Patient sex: M
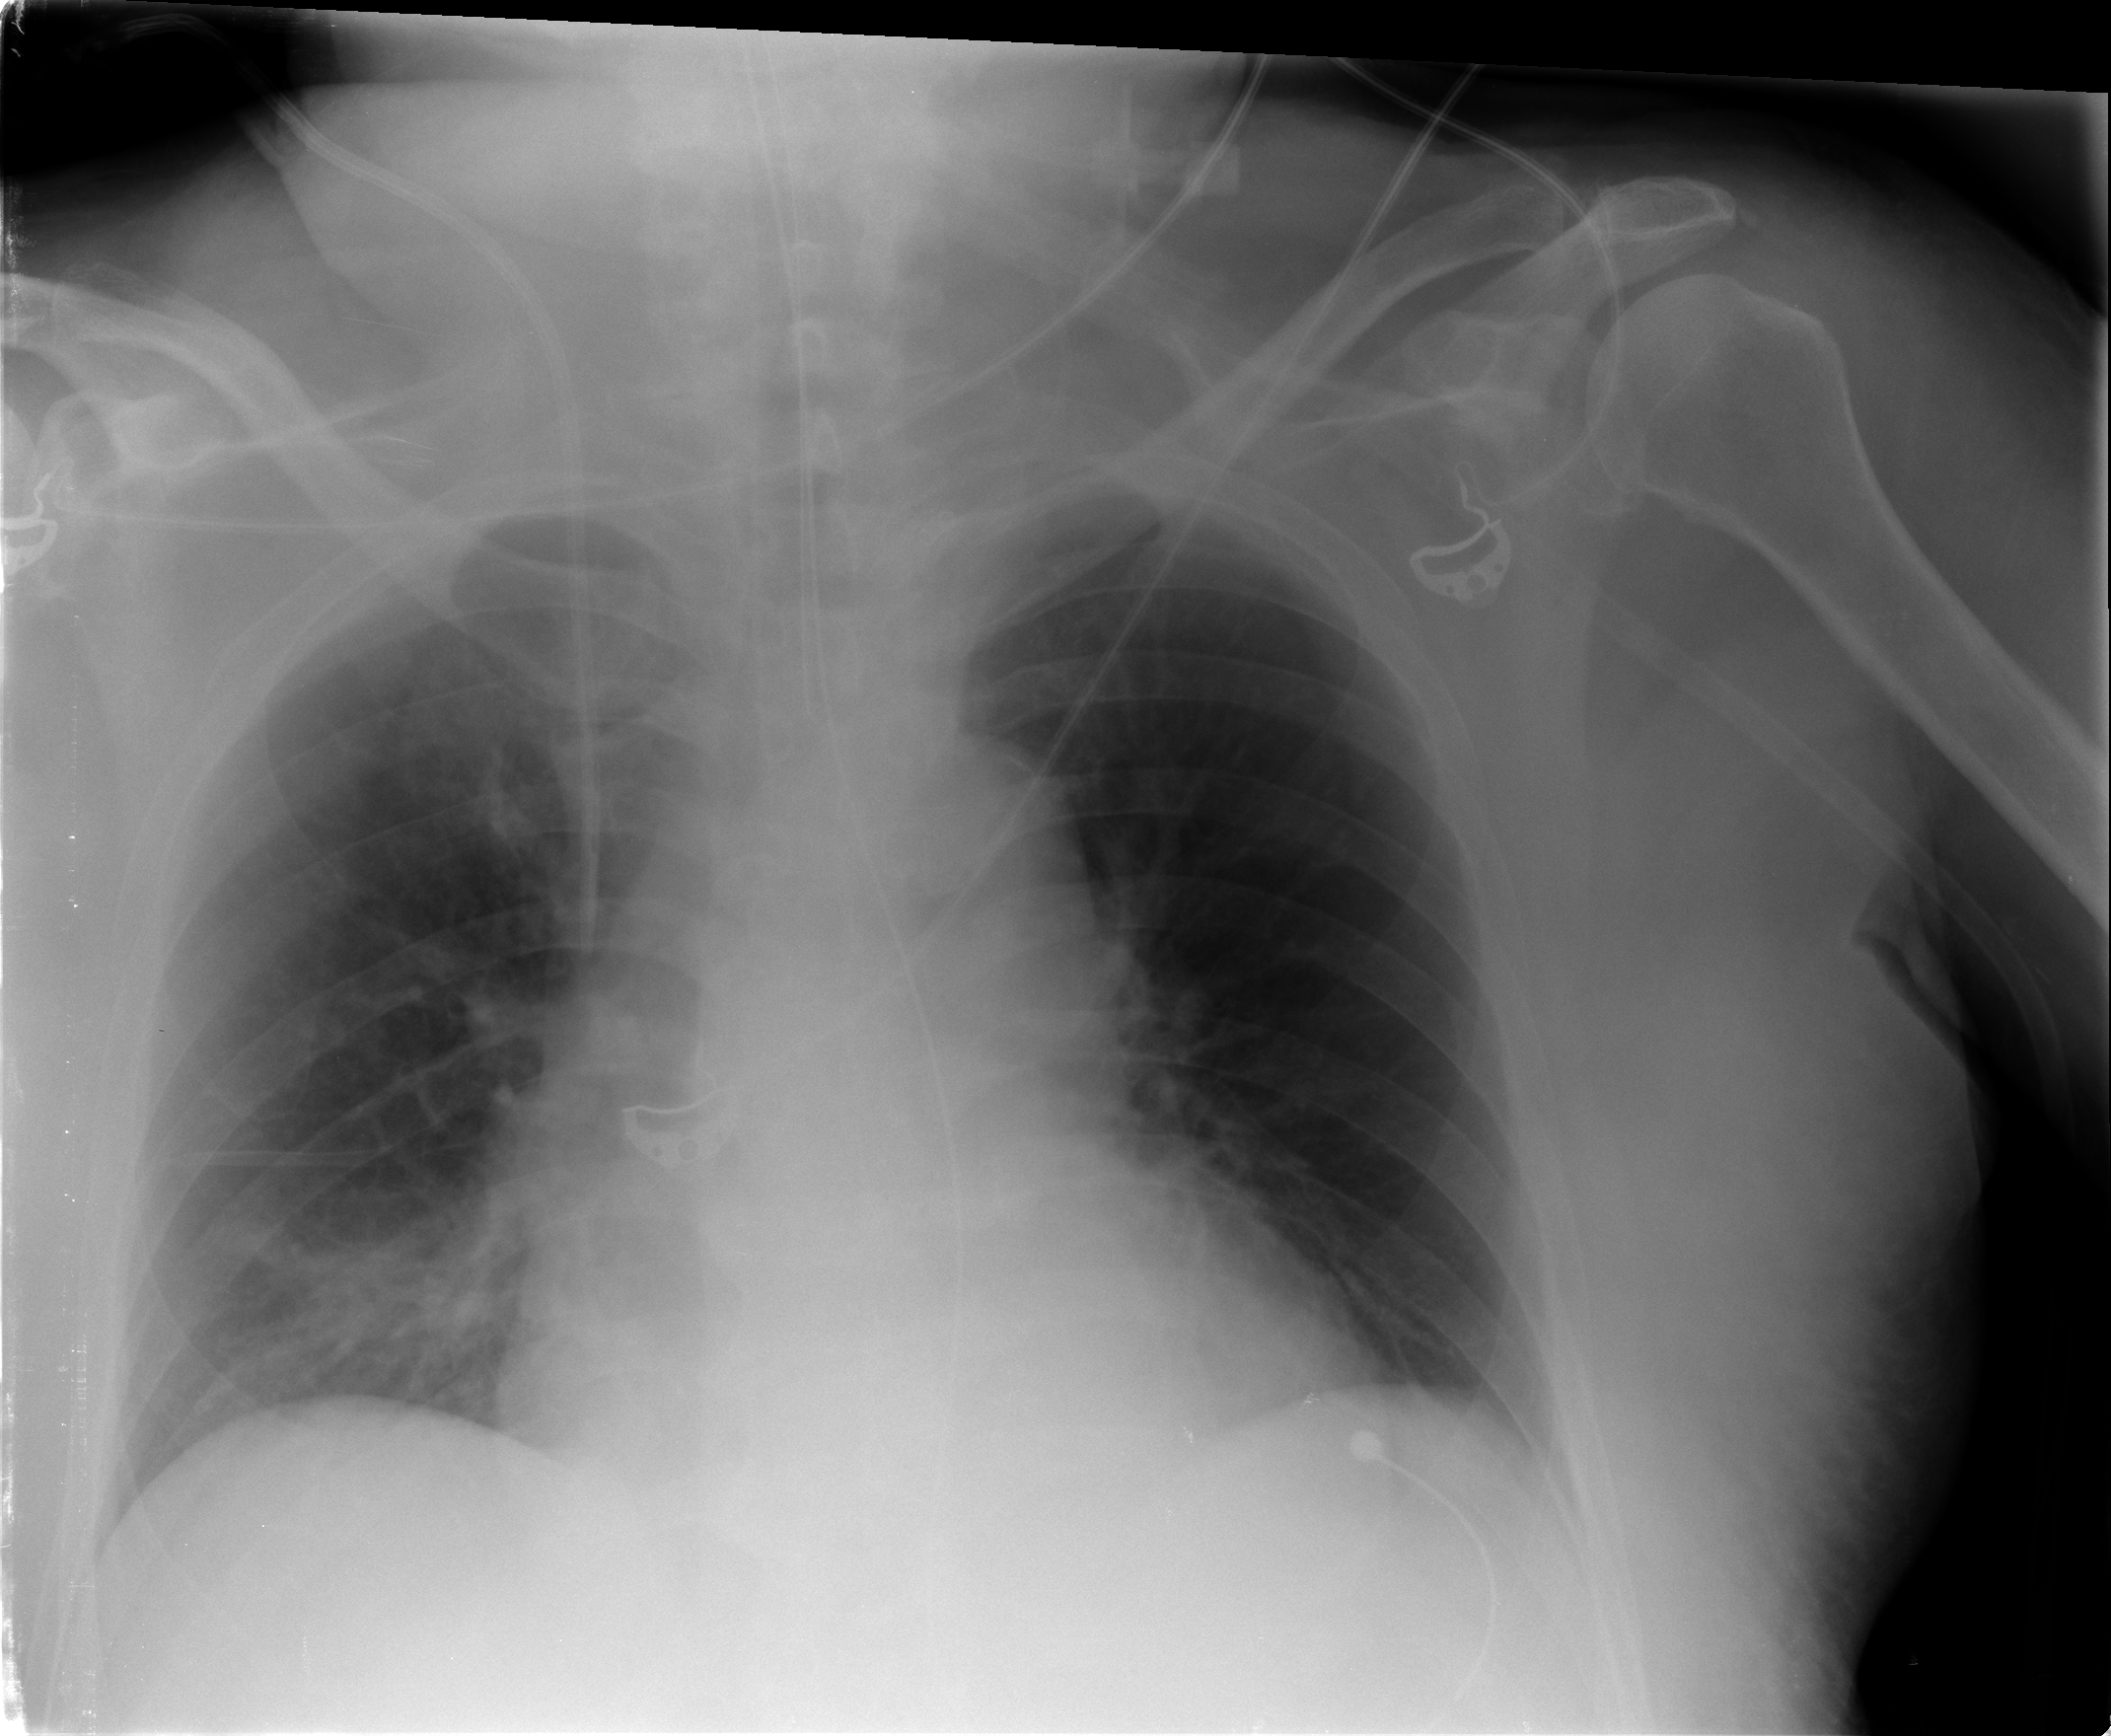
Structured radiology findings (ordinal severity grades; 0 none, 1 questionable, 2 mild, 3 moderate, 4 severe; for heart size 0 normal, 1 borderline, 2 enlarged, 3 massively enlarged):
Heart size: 1
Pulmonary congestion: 0
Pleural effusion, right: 0
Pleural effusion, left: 0
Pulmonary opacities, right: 0
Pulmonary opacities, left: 0
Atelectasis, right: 1
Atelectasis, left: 0